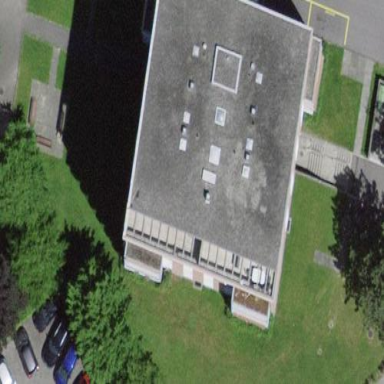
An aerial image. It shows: Apartment building with flat concrete roof.